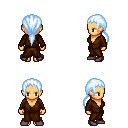
a pixel art fantasy rpg character, female body template, human, tanned skin, brown robe, red pants, white cyan ponytail hairstyle, maroon shoes, four views (front, back, left, right), 2x2 character sprite sheet, small pixel art, hard edges, no anti-aliasing